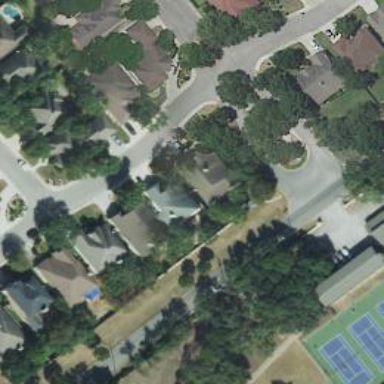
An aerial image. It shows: Residential road.